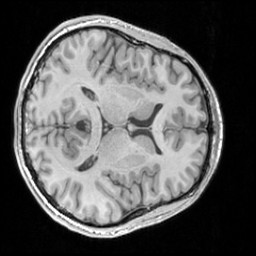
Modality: T1w
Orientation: axial
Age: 26
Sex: male
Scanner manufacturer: siemens
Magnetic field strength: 3 T
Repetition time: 1.63 s
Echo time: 0.00311 s